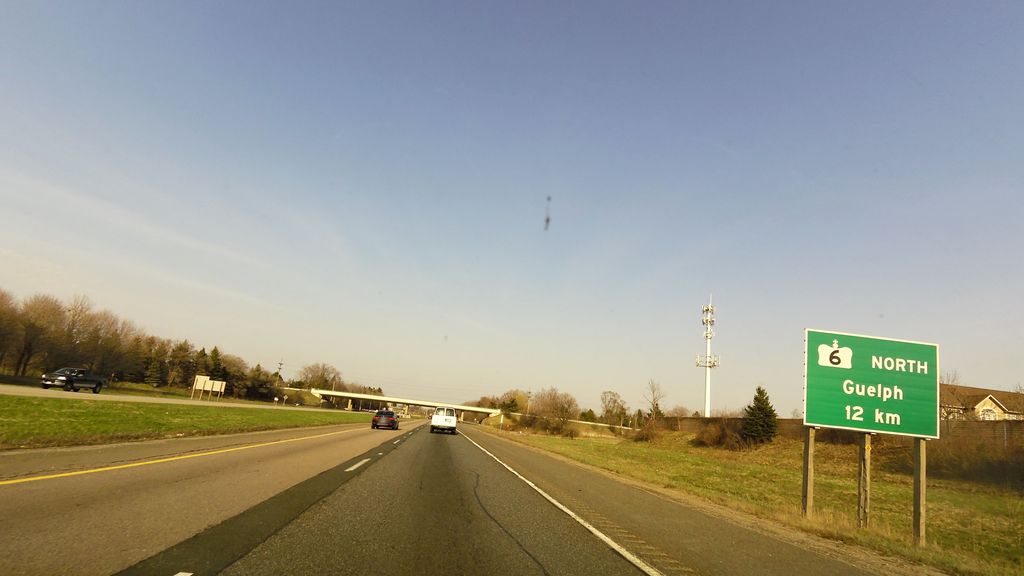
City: hamilton